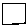
Label: square